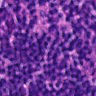
Metastatic tissue present: no